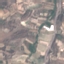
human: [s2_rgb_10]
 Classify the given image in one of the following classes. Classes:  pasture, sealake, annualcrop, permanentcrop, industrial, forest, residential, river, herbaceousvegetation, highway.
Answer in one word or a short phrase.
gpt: PermanentCrop